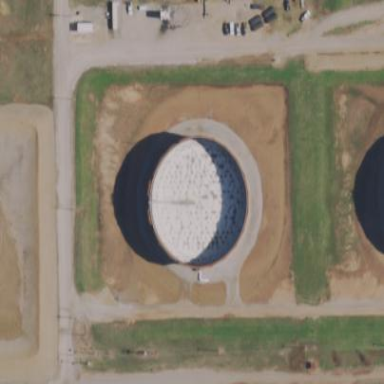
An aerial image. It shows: Storage tank that is man-made.